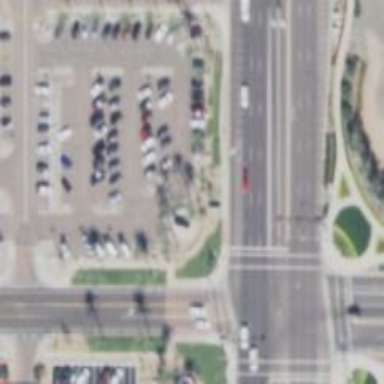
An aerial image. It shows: Solid stop line on the road.